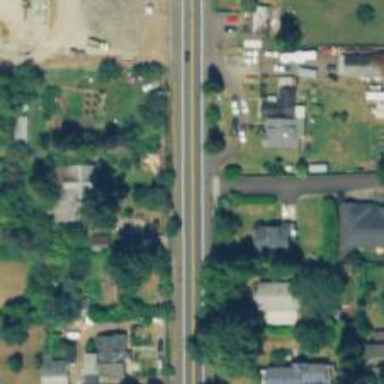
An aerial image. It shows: Secondary road with sidewalk on the left.